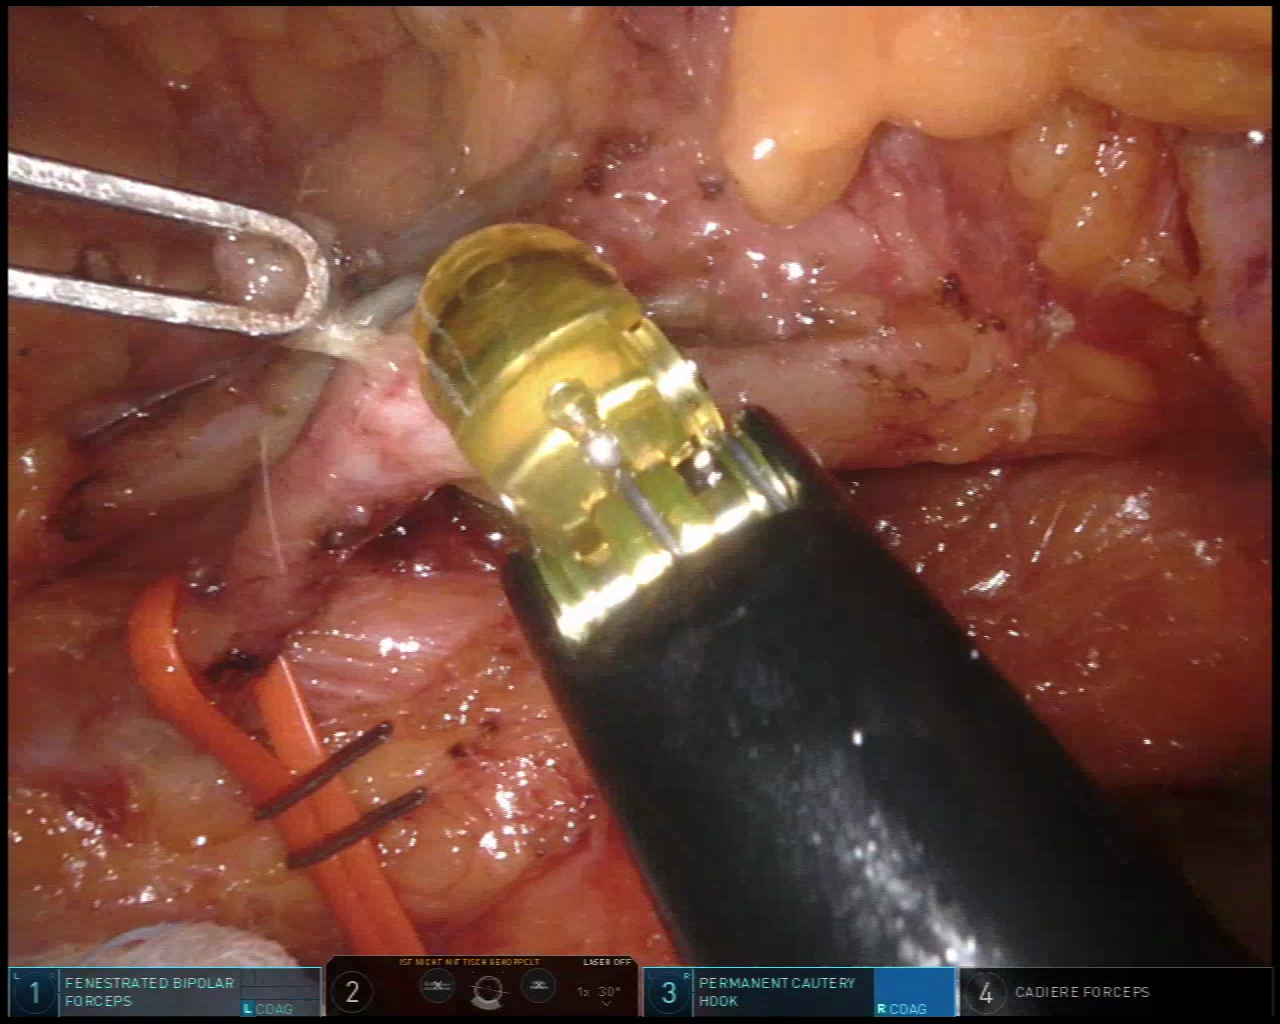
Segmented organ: intestinal_veins
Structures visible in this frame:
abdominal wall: no
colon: no
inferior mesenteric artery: yes
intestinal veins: yes
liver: no
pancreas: no
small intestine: no
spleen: no
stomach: no
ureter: no
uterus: no
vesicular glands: no